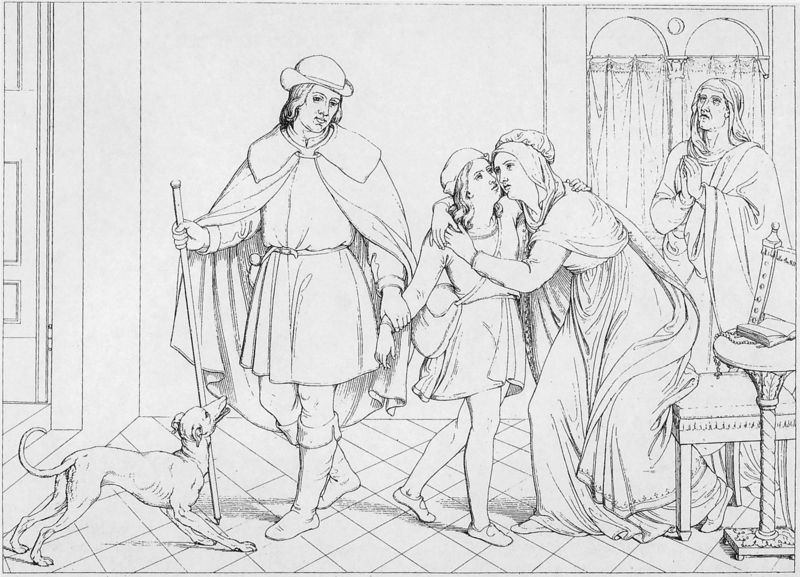
Titel: Vita di Raffaele da Urbino disegnata ed incisa da Giovanni Riepenhausen in XII Tavole, Roma 1833
Künstler: Johannes Riepenhausen
Schlagwörter: mann, umhang, menschen, mädchen, fenster, frau, hut, kleid, schwarz, stuhl, szene, tisch, tür, weiss, zeichnung, hund, alt, trauer, innenraum, vorhang, mantel, realismus, eltern, familie, kind, mutter, personen, tochter, vater, stock, kuss, umarmung, gehstock, schule, stab, kette, hocker, rundbogen, trennung, buch, abschied, schwarz weiss, radierung, fliesen, spazierstock, stiefel, tasche, beten, gebet, jäger, wanderer, aufbruch, wanderstab, alte frau, oma, sohn, großmutter, heirat, wanderschaft, uch, stabf, auzzug, wau wau